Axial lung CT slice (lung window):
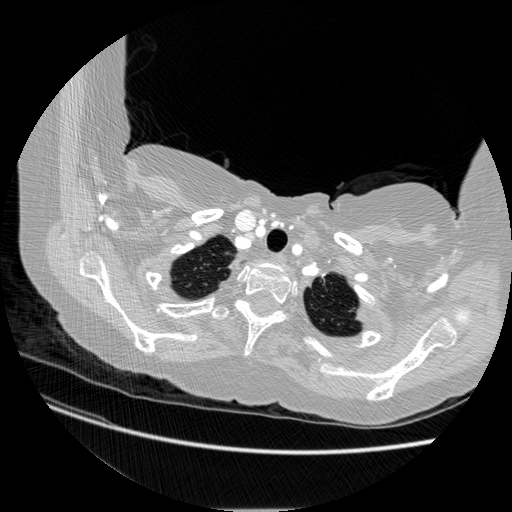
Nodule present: no